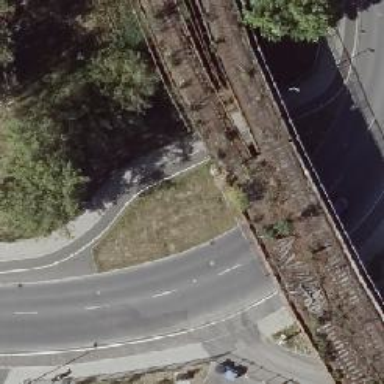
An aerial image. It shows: Disused railway viaduct bridge with electrified rail.